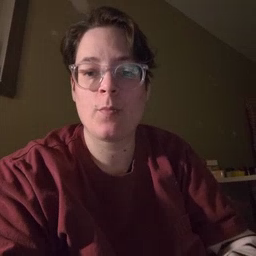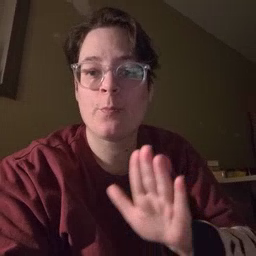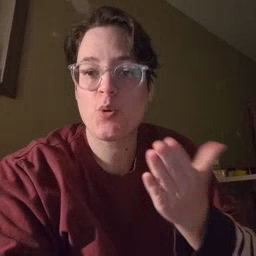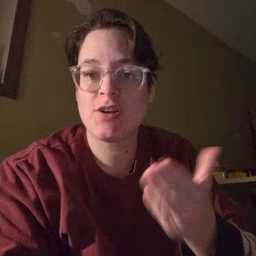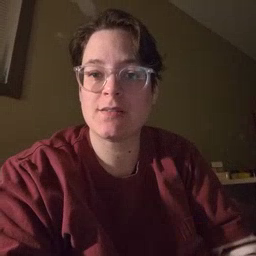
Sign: book